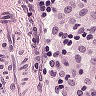
Metastatic tissue present: no